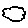
Label: cloud